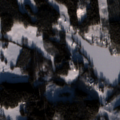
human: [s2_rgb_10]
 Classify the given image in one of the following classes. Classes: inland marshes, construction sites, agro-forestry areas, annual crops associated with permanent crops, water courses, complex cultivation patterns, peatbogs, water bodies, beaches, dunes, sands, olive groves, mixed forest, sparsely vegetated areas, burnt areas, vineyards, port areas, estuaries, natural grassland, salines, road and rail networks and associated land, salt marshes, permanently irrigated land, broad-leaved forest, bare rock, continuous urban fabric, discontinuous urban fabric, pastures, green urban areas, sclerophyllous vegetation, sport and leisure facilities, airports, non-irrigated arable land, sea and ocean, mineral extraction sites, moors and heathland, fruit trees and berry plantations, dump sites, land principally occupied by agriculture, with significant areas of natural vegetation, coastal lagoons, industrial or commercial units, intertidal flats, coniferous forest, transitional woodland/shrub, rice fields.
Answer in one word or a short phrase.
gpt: land principally occupied by agriculture, with significant areas of natural vegetation, coniferous forest, mixed forest, transitional woodland/shrub, water bodies